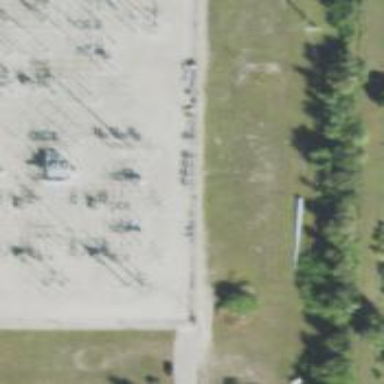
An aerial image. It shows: Switch for power supply.